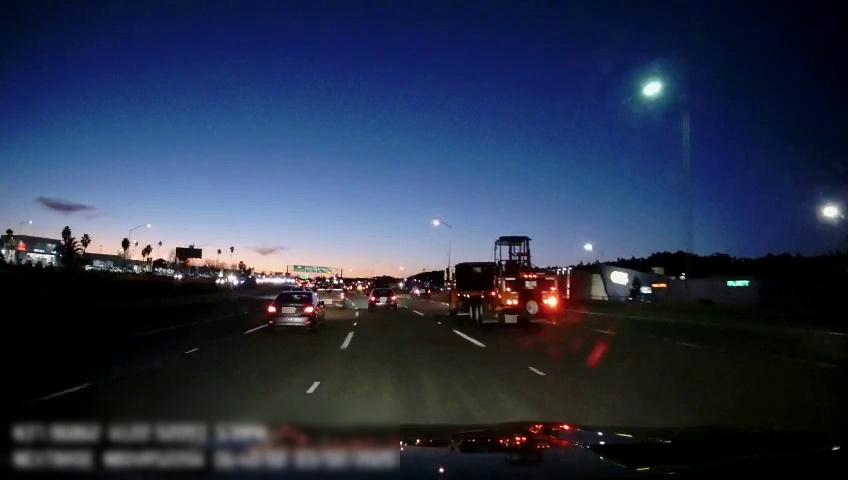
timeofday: Night
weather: Other
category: Drivable Space
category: Vehicles | Car
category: Vehicles | Truck
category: Vehicles | Car
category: Vehicles | Car
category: Vehicles | Truck
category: Vehicles | SUV
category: Vehicles | Car
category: Lanes | Alternate Lane
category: Lanes | Alternate Lane
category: Lanes | Current Lane
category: Lanes | Current Lane
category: Lanes | Alternate Lane
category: Lanes | Alternate Lane
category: Traffic | Signs
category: Traffic | Signs
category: Traffic | Signs